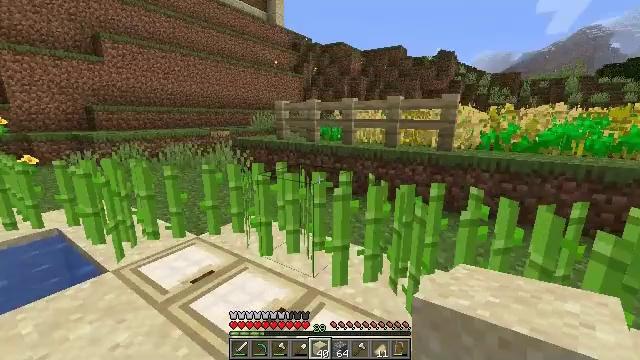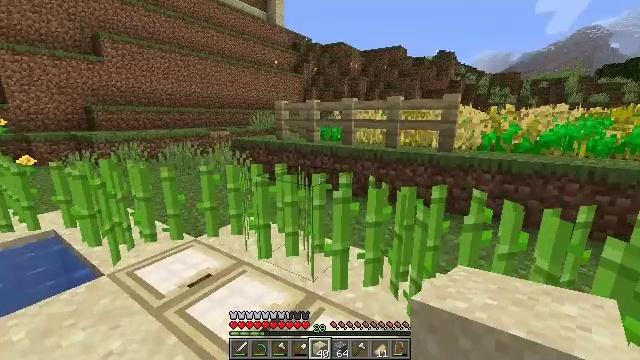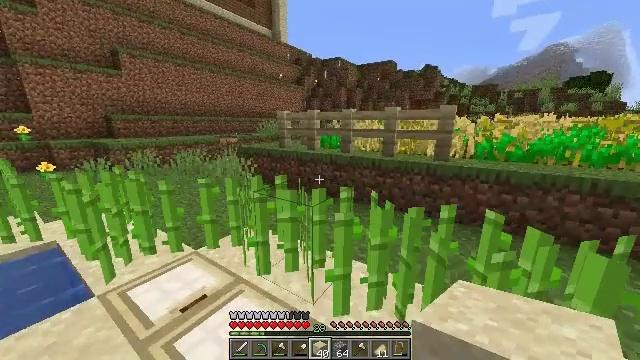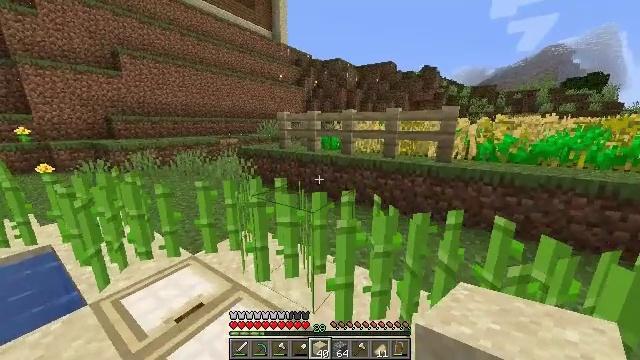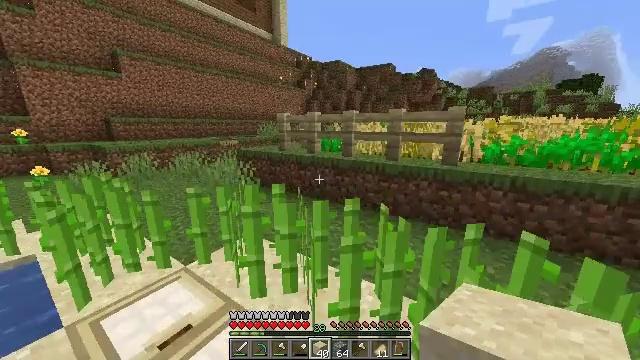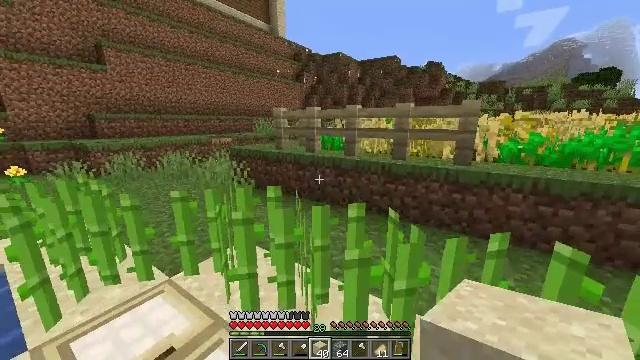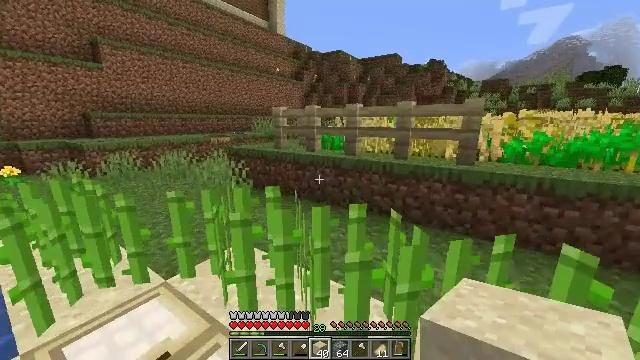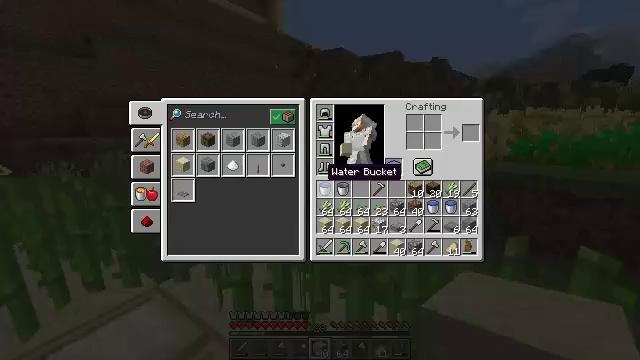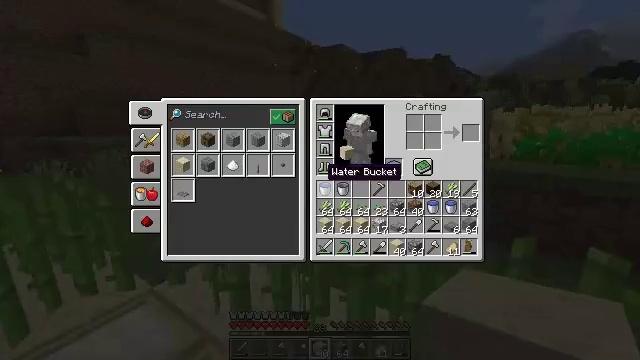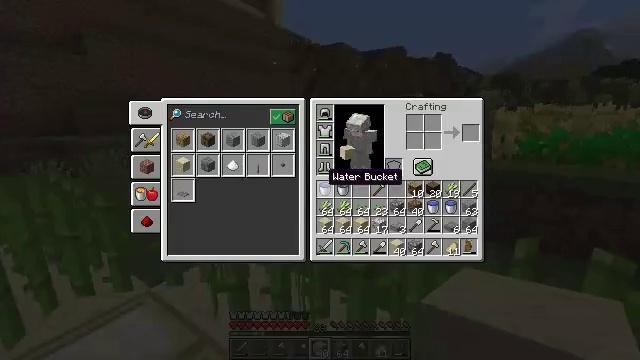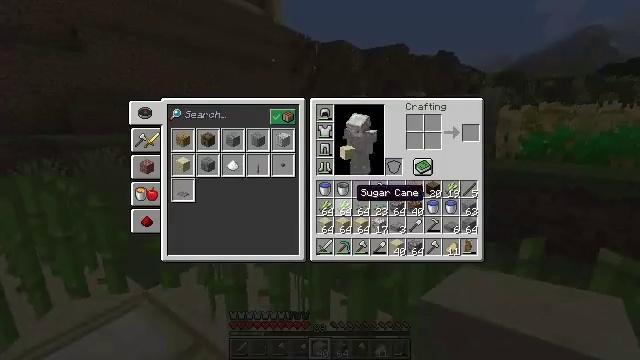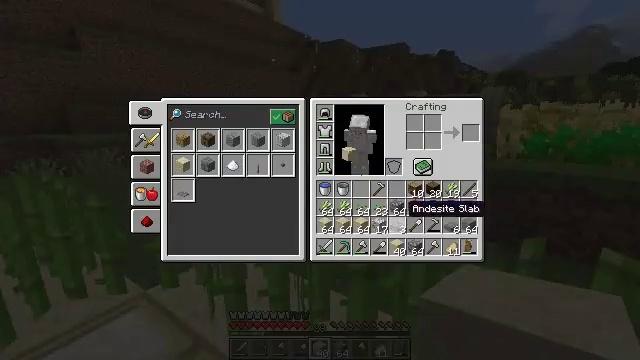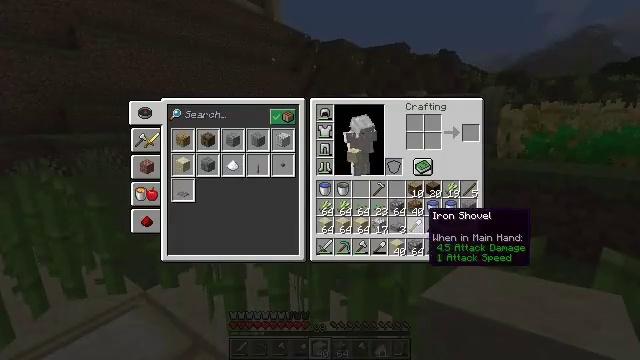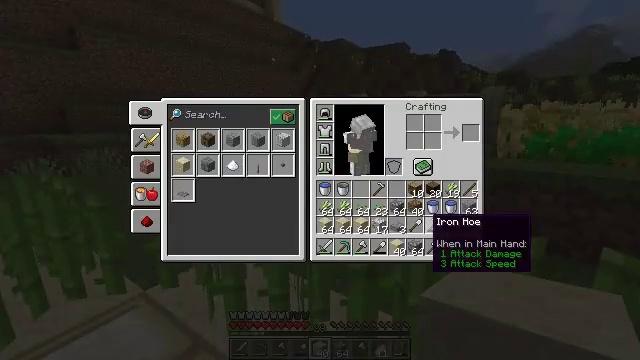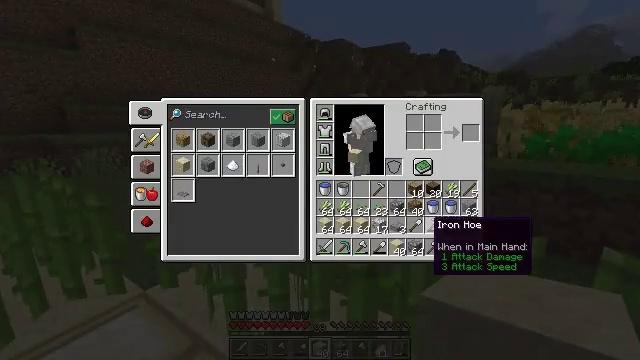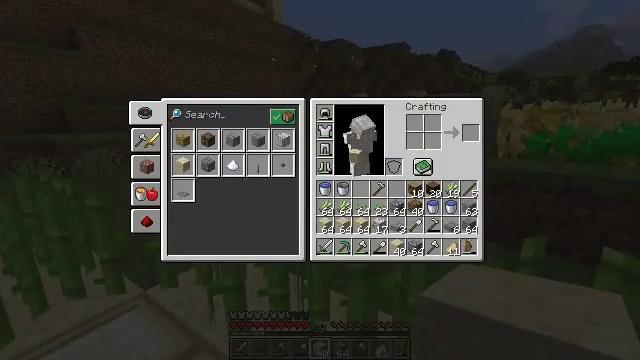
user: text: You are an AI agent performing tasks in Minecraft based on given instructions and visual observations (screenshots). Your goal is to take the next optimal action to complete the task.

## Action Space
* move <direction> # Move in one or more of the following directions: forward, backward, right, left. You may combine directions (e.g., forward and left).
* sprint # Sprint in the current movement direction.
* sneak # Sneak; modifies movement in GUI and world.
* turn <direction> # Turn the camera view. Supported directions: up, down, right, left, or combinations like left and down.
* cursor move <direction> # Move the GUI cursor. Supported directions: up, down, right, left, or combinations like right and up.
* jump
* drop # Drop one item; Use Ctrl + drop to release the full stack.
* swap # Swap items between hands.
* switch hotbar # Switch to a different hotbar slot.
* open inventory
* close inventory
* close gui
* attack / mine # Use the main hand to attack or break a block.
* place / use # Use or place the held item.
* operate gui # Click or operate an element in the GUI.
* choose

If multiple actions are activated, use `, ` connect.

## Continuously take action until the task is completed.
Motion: motion action
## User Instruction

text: Combine sand blocks in the crafting table to craft sandstone.
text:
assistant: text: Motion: move forward, sprint
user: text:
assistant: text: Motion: move forward, sprint
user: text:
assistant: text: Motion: move forward, sprint
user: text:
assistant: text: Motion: no_op
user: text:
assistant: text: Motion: no_op
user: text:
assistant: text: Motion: no_op
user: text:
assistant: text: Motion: open inventory
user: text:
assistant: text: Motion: open inventory
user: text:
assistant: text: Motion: no_op
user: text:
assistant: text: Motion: turn right and down
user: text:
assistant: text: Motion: turn right and down
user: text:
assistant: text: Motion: turn right and down
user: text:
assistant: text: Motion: no_op
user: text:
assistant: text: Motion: no_op
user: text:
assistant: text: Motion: no_op
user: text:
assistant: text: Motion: no_op
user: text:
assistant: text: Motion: no_op
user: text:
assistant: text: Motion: no_op
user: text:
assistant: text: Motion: turn left
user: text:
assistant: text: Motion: turn left and up
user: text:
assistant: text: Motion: turn left and up
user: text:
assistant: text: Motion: move forward, turn left and up
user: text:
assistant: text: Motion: move forward, sprint, turn left
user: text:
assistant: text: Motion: move forward, sprint
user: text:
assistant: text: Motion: move forward, sprint
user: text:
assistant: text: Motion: move forward, sprint
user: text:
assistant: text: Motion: move forward, sprint
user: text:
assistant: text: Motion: move forward, close inventory
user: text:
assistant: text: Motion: close inventory
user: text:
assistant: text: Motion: no_op